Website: bh-photo
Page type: cross-sells
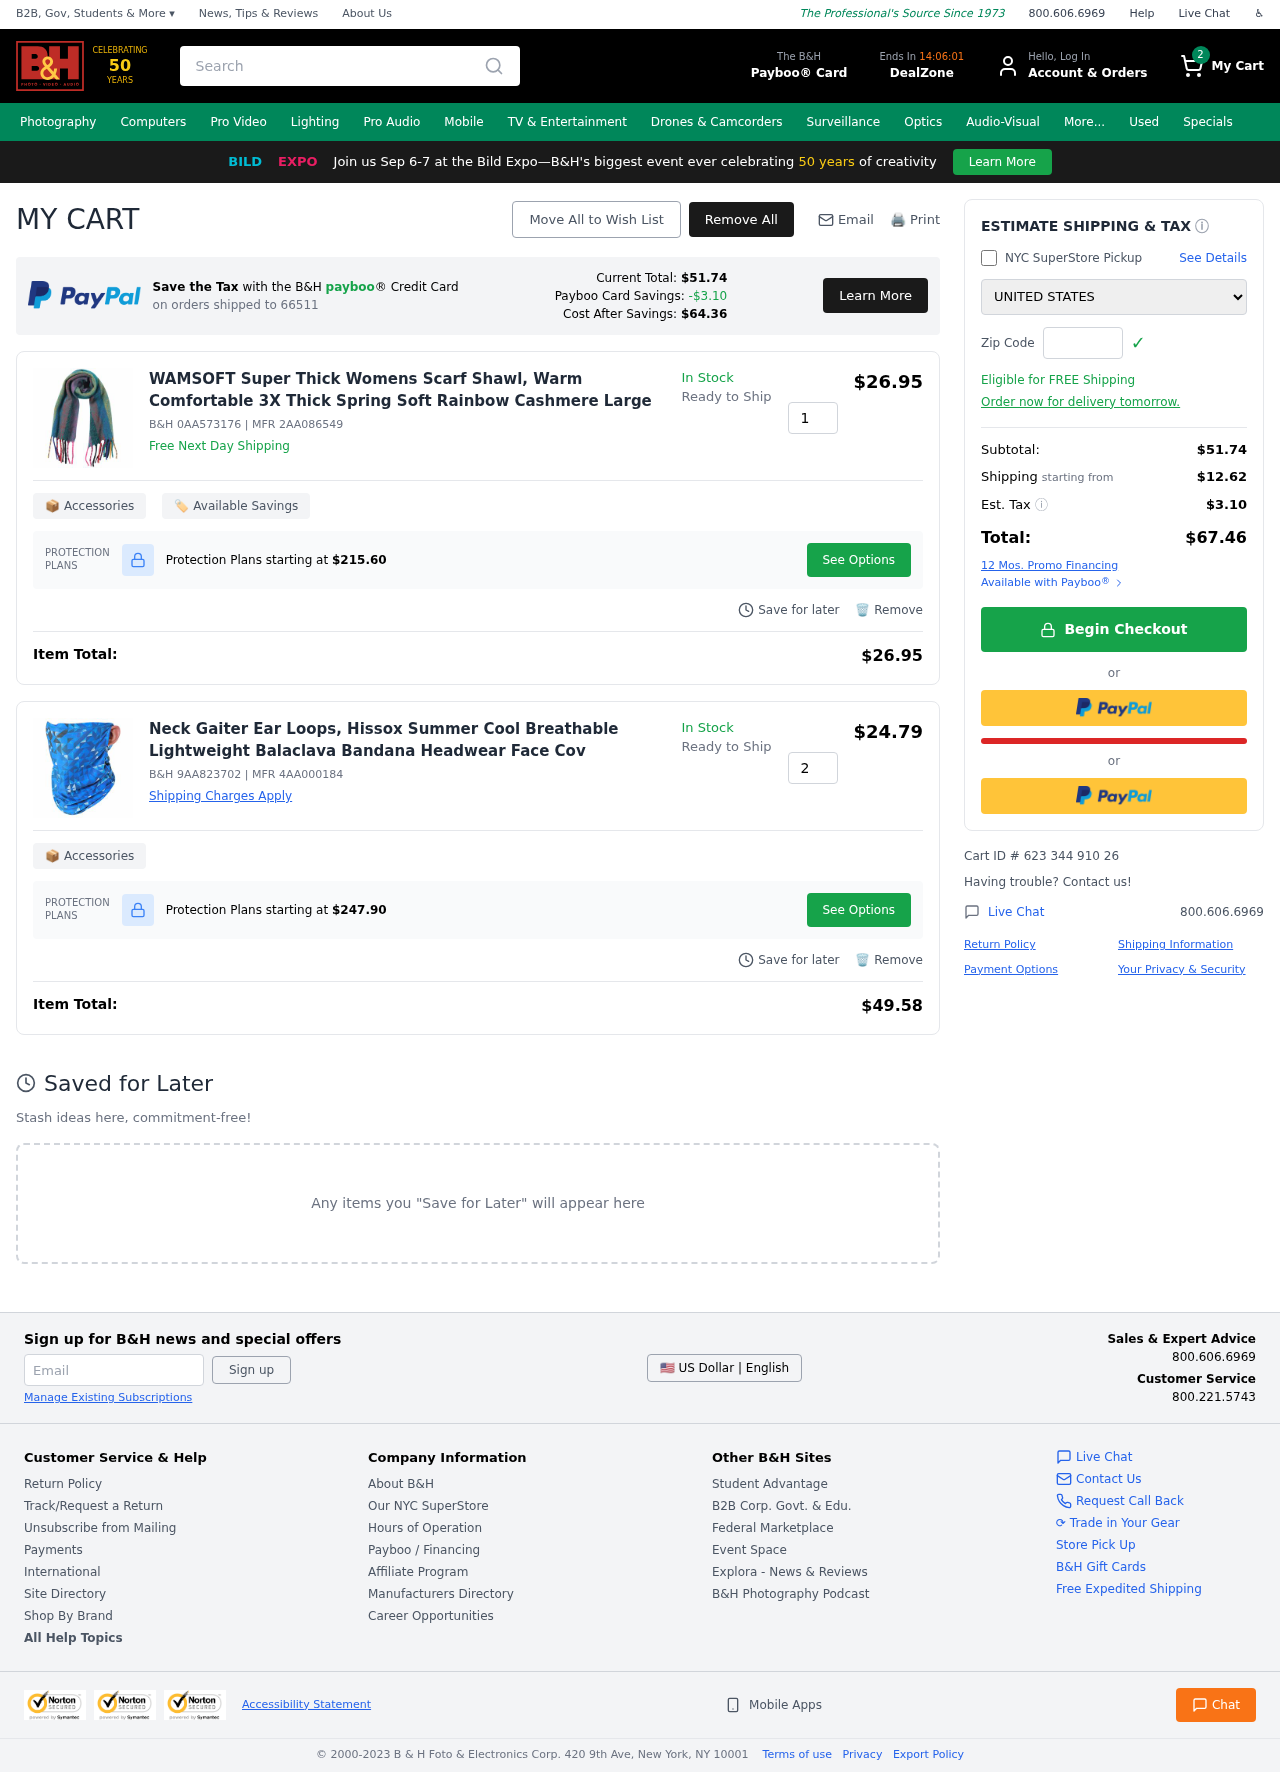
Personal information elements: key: PII_COUNTRY
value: United States
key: PII_POSTCODE
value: on orders shipped to 66511
Product elements: key: PRODUCT1_NAME
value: WAMSOFT Super Thick Womens Scarf Shawl, Warm Comfortable 3X Thick Spring Soft Rainbow Cashmere Large
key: PRODUCT1_PRICE
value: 26.95
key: PRODUCT1_QUANTITY
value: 1
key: PRODUCT2_NAME
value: Neck Gaiter Ear Loops, Hissox Summer Cool Breathable Lightweight Balaclava Bandana Headwear Face Cov
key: PRODUCT2_PRICE
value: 24.79
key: PRODUCT2_QUANTITY
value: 2
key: PRODUCT1_SKU
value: B&H 0AA573176
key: PRODUCT1_MFR
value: MFR 2AA086549
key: PRODUCT1_PROTECTION_PRICE
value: $215.60
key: PRODUCT1_ITEM_TOTAL
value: $26.95
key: PRODUCT2_SKU
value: B&H 9AA823702
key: PRODUCT2_MFR
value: MFR 4AA000184
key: PRODUCT2_PROTECTION_PRICE
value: $247.90
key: PRODUCT2_ITEM_TOTAL
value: $49.58
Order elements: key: ORDER_NUM_ITEMS
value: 2
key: PAYBOO_CURRENT_TOTAL
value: $51.74
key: ORDER_SUBTOTAL
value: $51.74
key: ORDER_SHIPPING_COST
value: $12.62
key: ORDER_TAX
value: $3.10
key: ORDER_TOTAL
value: $67.46
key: ORDER_ID
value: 623 344 910 26
Search elements: key: HEADER_SEARCH
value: Search
Other elements: key: PAYBOO_SAVINGS
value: -$3.10
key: PAYBOO_COST_AFTER_SAVINGS
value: $64.36